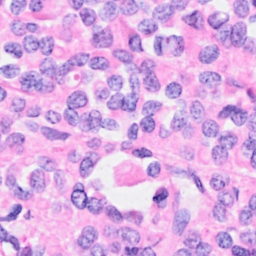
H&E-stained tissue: Breast